Field crop: maize
Growth stage: 2
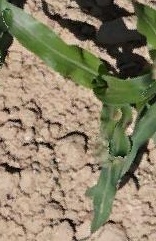
Species: maize